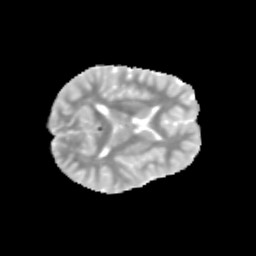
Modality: MD
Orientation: axial
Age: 11
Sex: male
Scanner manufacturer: siemens
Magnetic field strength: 3 T
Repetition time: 3.8 s
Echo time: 0.07 s